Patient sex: M
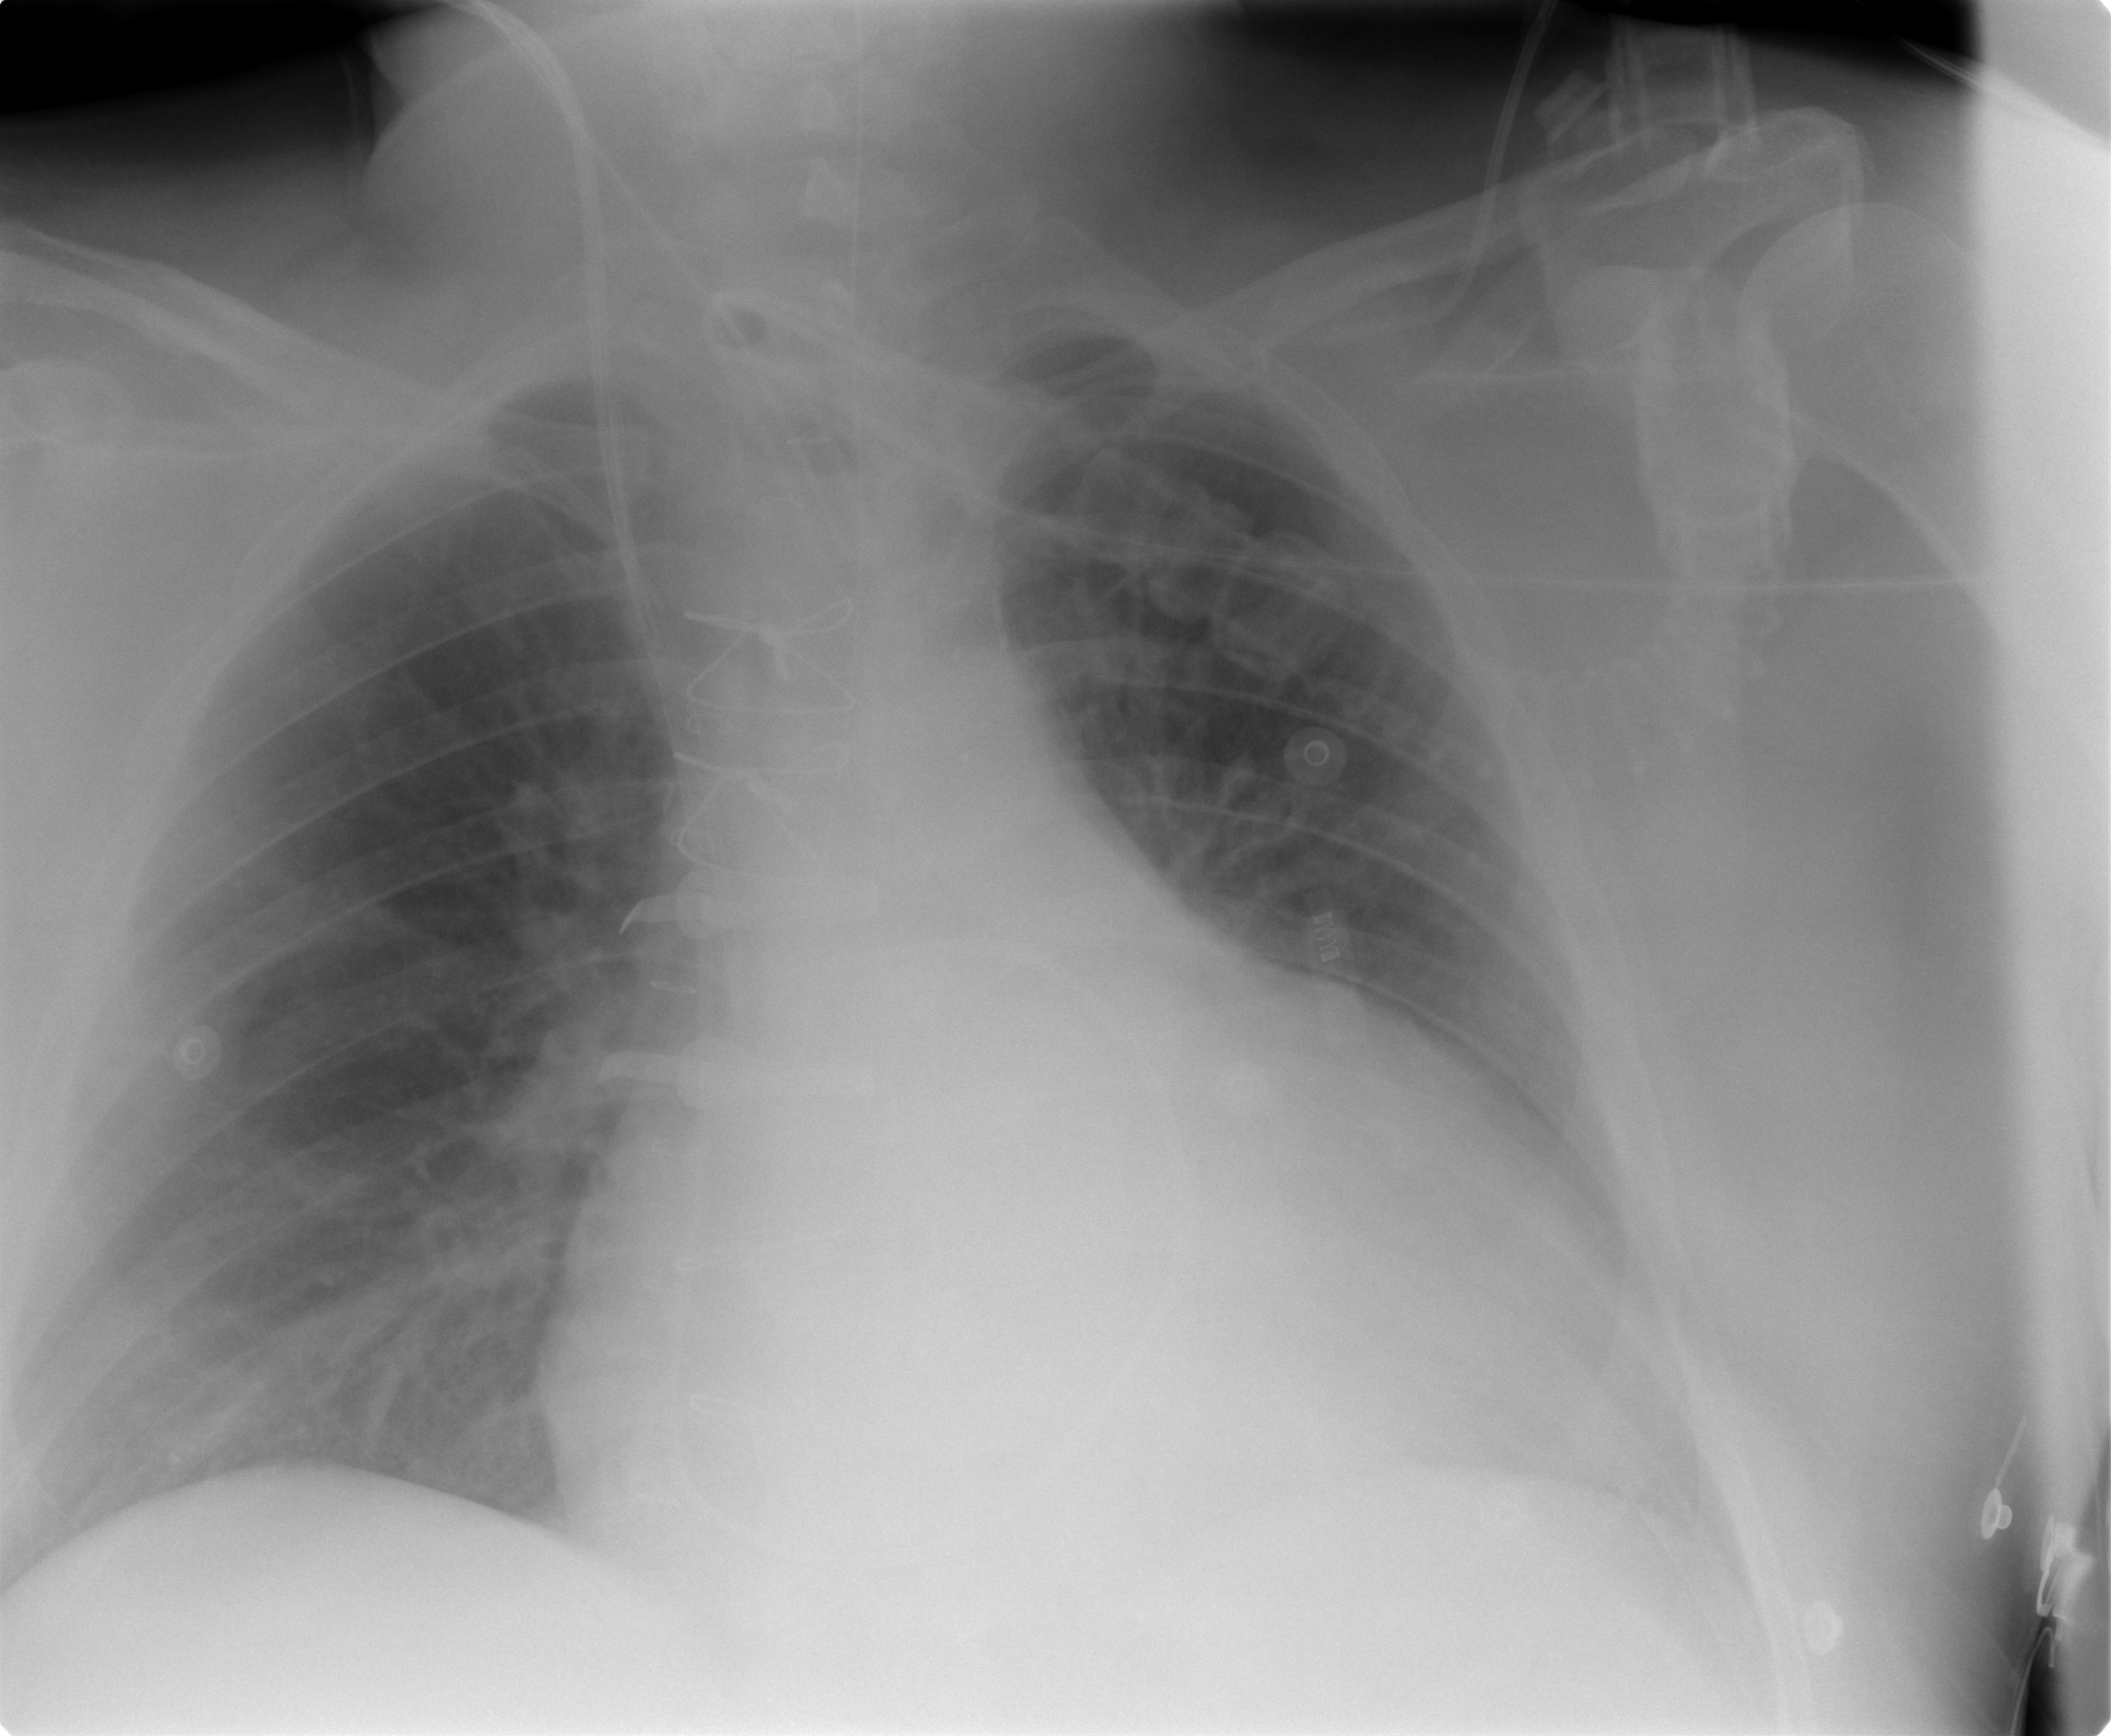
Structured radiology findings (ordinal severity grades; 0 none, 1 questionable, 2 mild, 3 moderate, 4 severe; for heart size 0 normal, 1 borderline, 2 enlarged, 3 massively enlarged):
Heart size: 3
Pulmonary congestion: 2
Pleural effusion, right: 0
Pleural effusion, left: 1
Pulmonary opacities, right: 1
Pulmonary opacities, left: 1
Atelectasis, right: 2
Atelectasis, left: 2